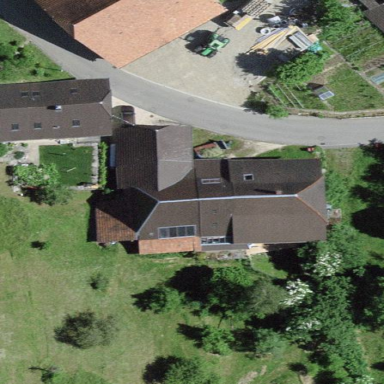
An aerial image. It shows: Farm building.